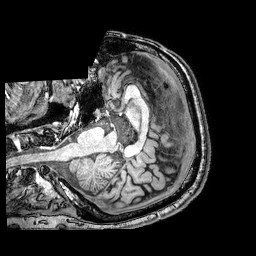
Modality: T1w
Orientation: axial
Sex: male
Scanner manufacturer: philips
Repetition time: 0.008267 s
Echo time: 0.00384 s